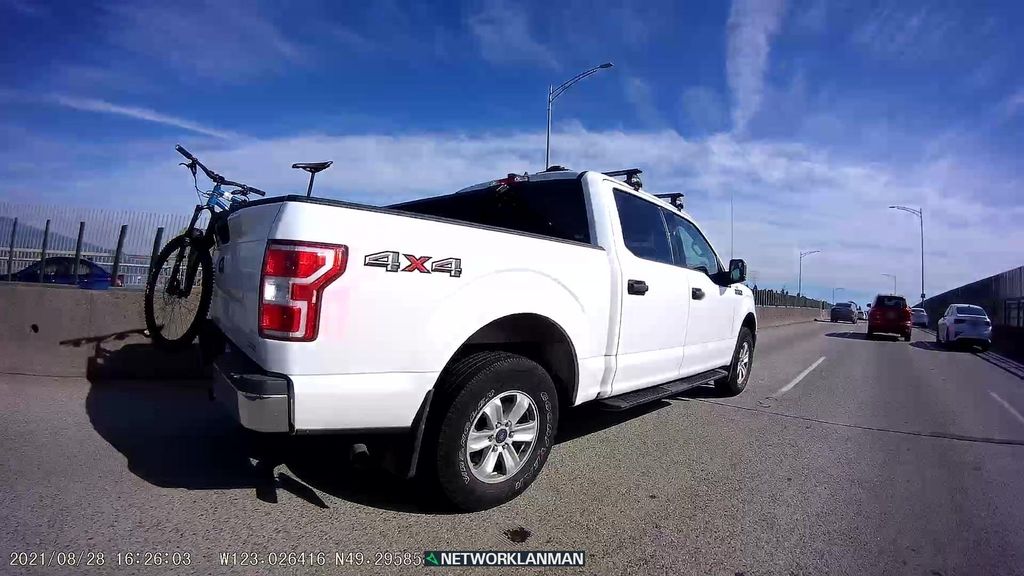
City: vancouver